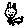
Label: cat